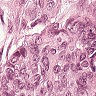
Metastatic tissue present: yes